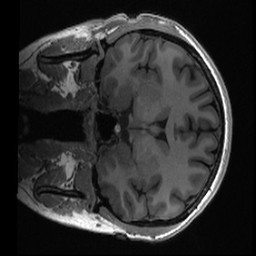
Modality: T1w
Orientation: coronal
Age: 25
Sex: female